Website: home-depot
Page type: payment
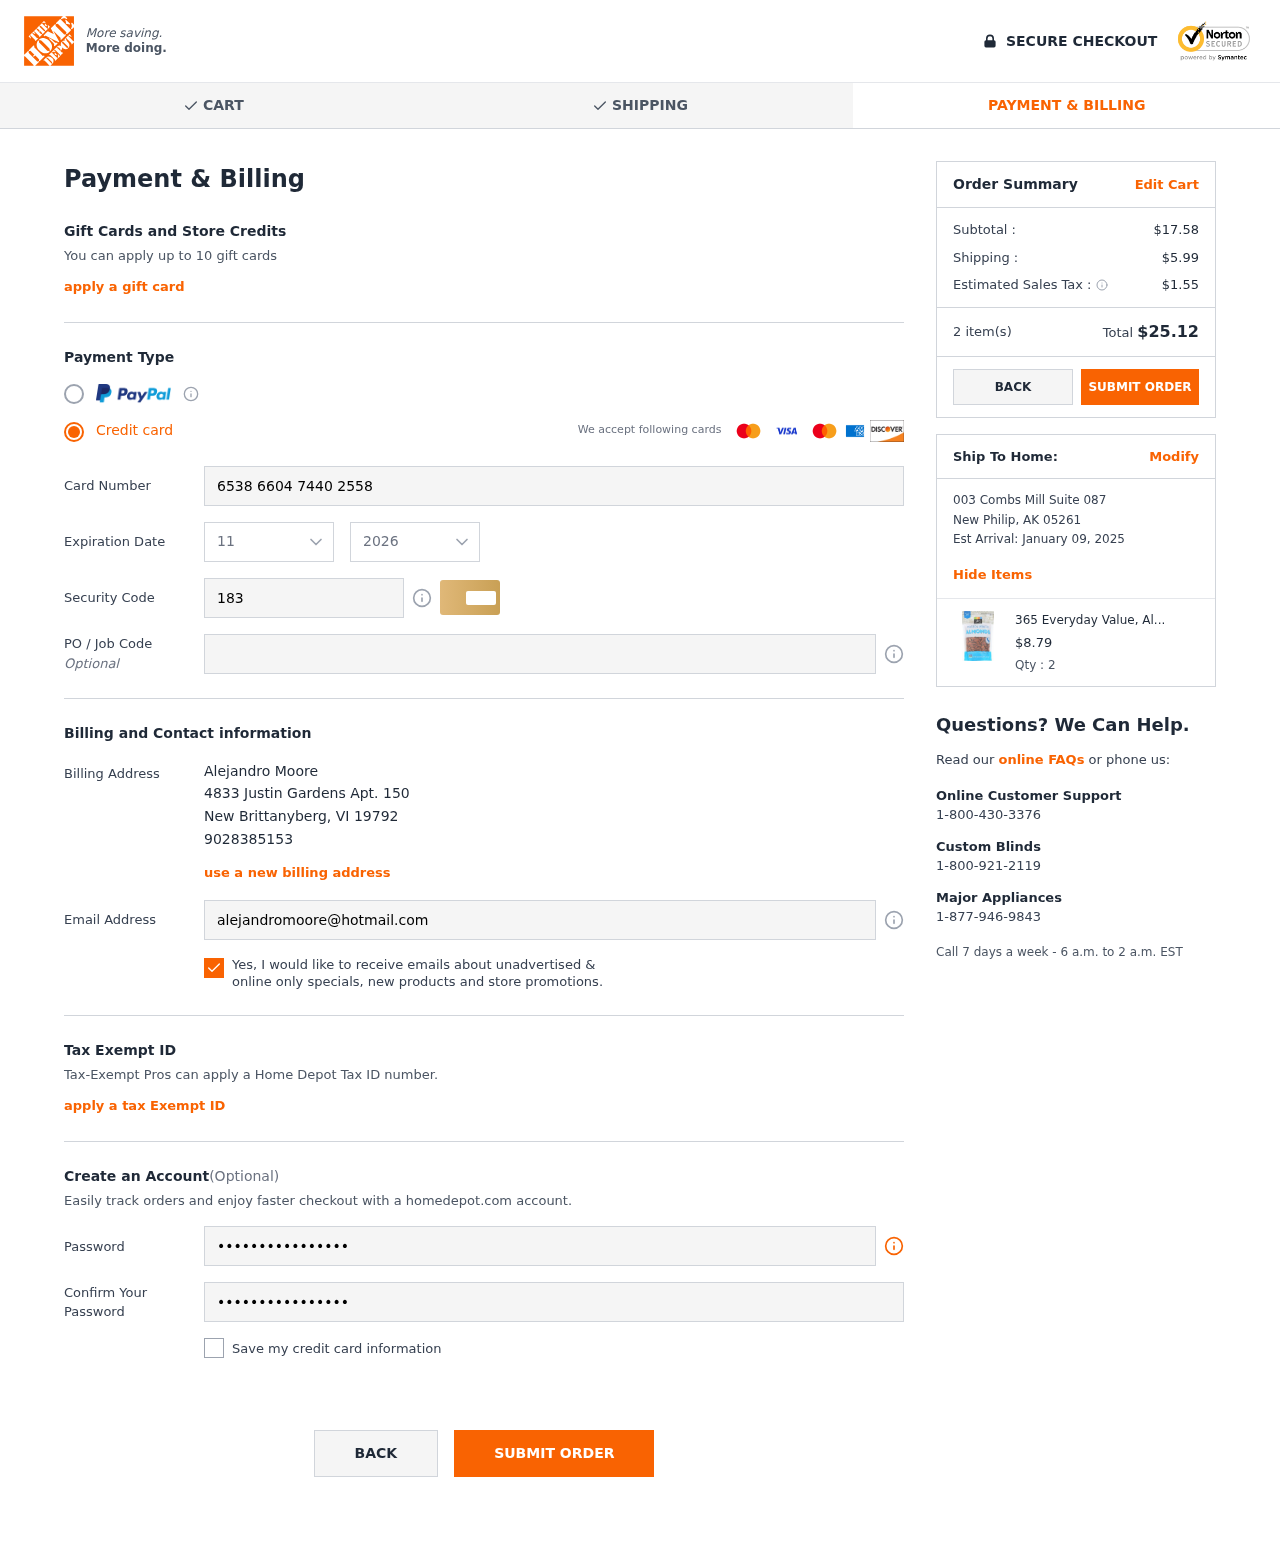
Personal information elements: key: PII_CARD_CVV
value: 183
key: PII_CARD_EXPIRY_MONTH
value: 11
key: PII_CARD_EXPIRY_YEAR
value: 26
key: PII_CARD_NUMBER
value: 6538 6604 7440 2558
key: PII_CITY
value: New Brittanyberg
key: PII_CITY2
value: New Philip
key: PII_EMAIL
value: alejandromoore@hotmail.com
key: PII_FULLNAME
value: Alejandro Moore
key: PII_PHONE
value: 9028385153
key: PII_POSTCODE
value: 19792
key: PII_POSTCODE2
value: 05261
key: PII_STATE_ABBR
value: VI
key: PII_STATE_ABBR2
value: AK
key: PII_STREET
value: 4833 Justin Gardens Apt. 150
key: PII_STREET2
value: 003 Combs Mill Suite 087
Product elements: key: PRODUCT1_NAME
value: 365 Everyday Value, Almonds, Roasted & Unsalted, 16 oz
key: PRODUCT1_PRICE
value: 8.79
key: PRODUCT1_QUANTITY
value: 2
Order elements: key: ORDER_SUBTOTAL
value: $17.58
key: ORDER_SHIPPING_COST
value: $5.99
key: ORDER_TAX
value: $1.55
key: ORDER_NUM_ITEMS
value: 2 item(s)
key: ORDER_TOTAL
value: $25.12
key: ORDER_DELIVERY_DATE
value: January 09, 2025